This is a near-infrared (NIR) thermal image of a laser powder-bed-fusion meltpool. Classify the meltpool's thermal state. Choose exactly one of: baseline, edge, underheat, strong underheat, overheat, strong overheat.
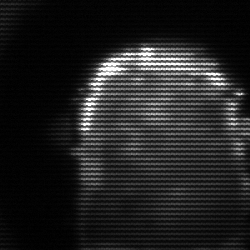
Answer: baseline